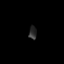
Tissue: prostate
Cell type: T cells
Senescence score: 0.3154
Nuclear area (px): 100
Mean DAPI intensity: 44.86